Question: I am very new to CSS HTML. I have a minor problem that I want help on.
I have defined the following tag inside my CSS for a display area to show a set of questions. I drew a static border for my display area but sometimes the text inside the display area exceeds the height and flows out. I want to fix this by adding a scroll bar and define a proper height for my display area. I may still not be clear with my question. So I have inserted an image for reference.
'''
#disp_desc{
position: absolute;
COLOR:cyan;
font-size:16px;
font-family: Verdana;
width: 55%;
top: 255px;
left: 215px;
margin-left: ;
margin-right: ;
text-align: left;
overflow-y: scroll;
}
<div id="problemform" class="form-inline">
<textarea id="probleminput" class="form-inline" type="text" style="display: inline;"></textarea>
<button id="problemsubmit" class="btn" type="submit" style="display: inline-block;">Submit</button>
</div>
'''

First Contact is my display area. Ignore the content and the input box. I just want the entire text to fit inside the defined border using the scrollbar.
Also I want the scroll bar to be displayed only when the text size is large enough. Otherwise it gets displayed even for content which is 1-2 lines and scroll bar doesn't make sense for the same. Can I control it with CSS?
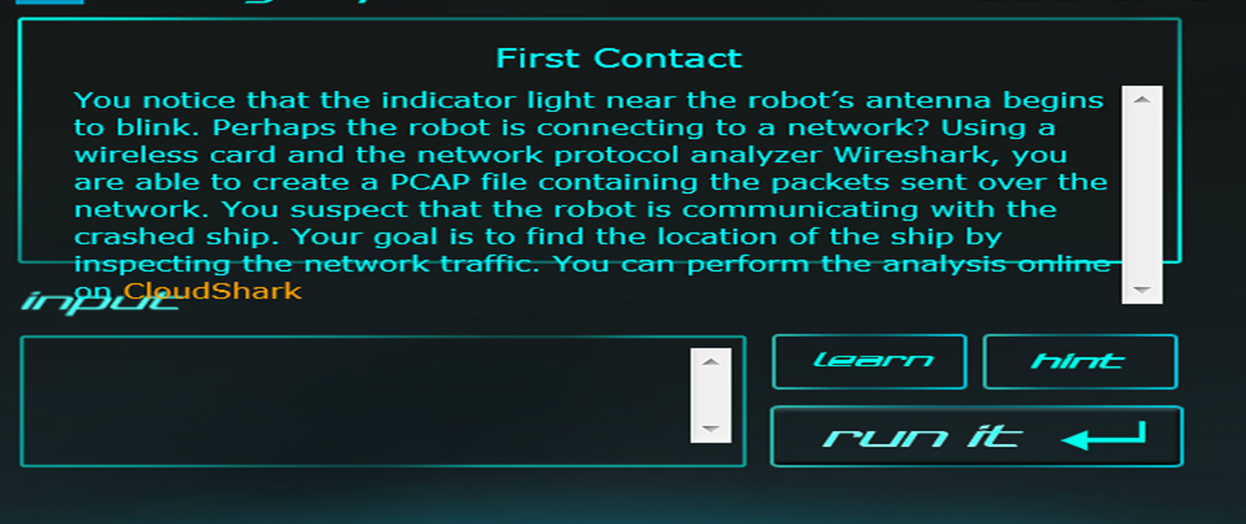
Answer: Your '#disp_desc' element has no specified 'height', and being absolutely positioned it has nothing to assume a height from. Therefore your element isn't restricted in height at all and will continue to grow.
To fix this, simply give it a height:
'''
#disp_desc {
...
height: 100px;
}
'''